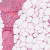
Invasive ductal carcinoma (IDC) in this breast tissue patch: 0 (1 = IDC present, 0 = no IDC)